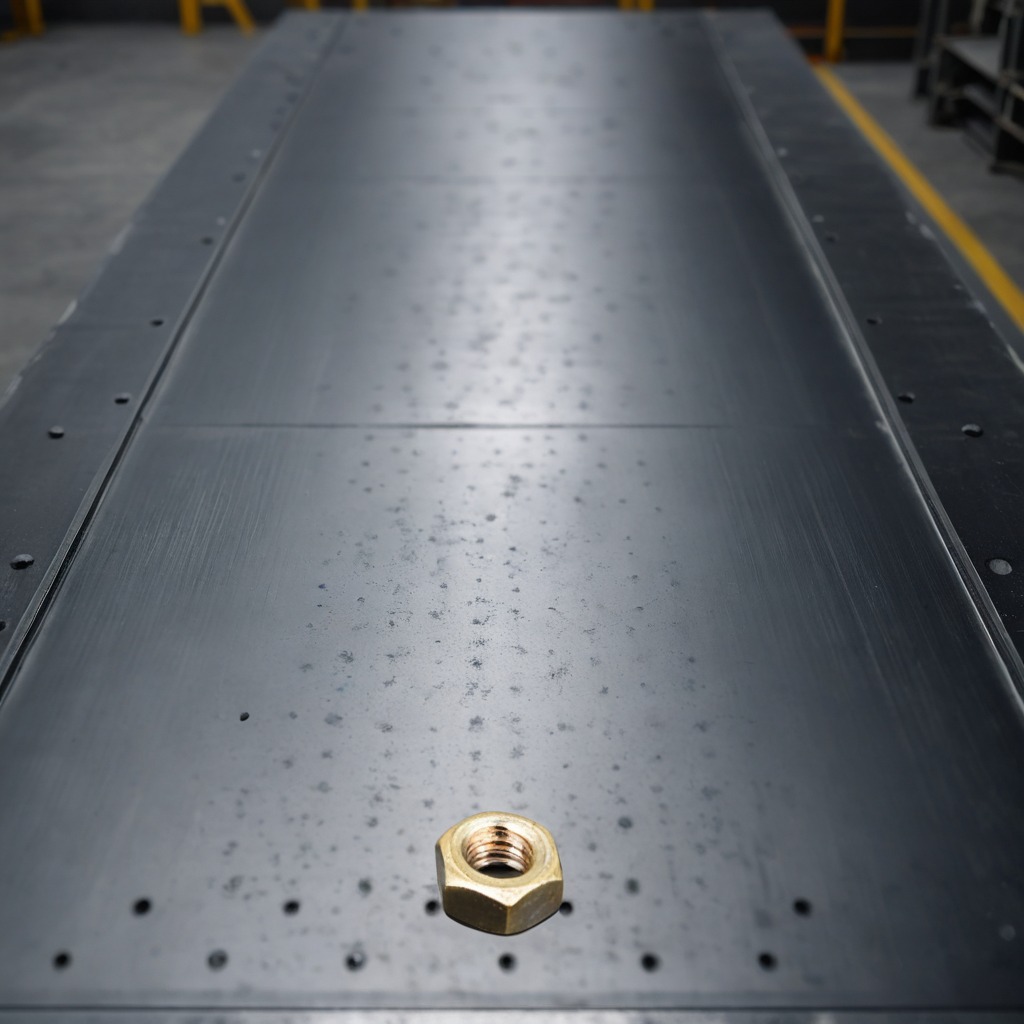
A metal nut lies on the cold steel table in a mining workshop.